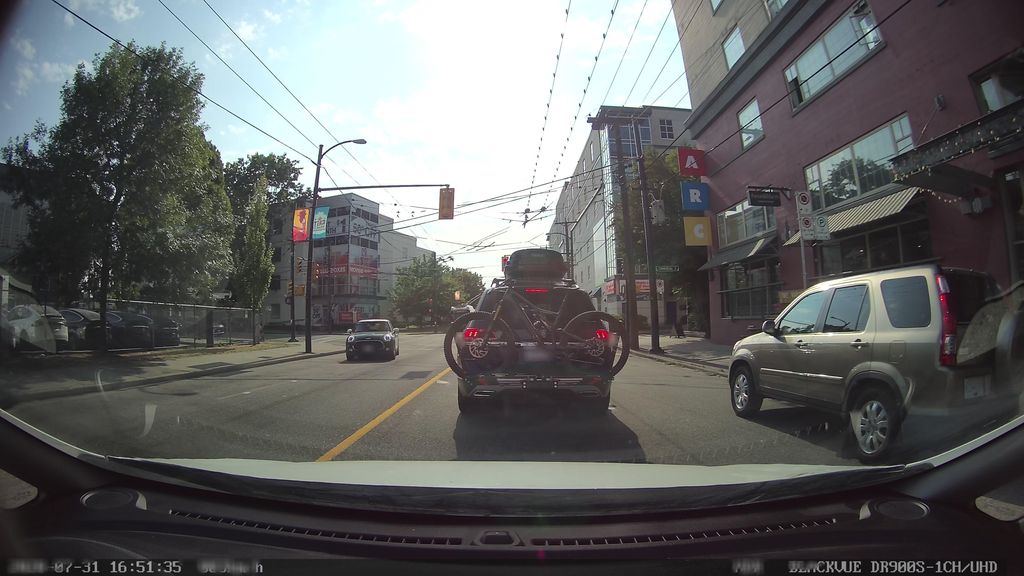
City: vancouver